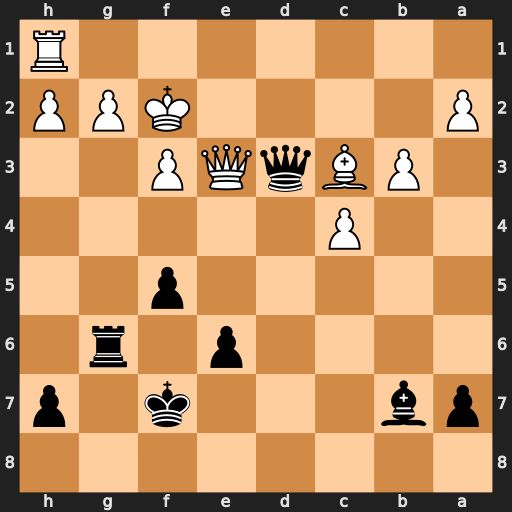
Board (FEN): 8/pb3k1p/4p1r1/5p2/2P5/1PBqQP2/P4KPP/7R
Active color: b
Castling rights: -
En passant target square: -
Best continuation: Rxg2+ Kxg2 Qxe3